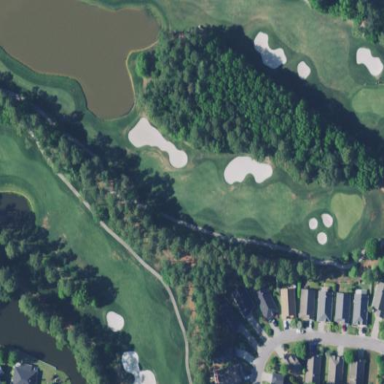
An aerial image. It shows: Grassy fairway on golf course.